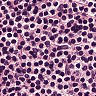
Metastatic tissue present: no